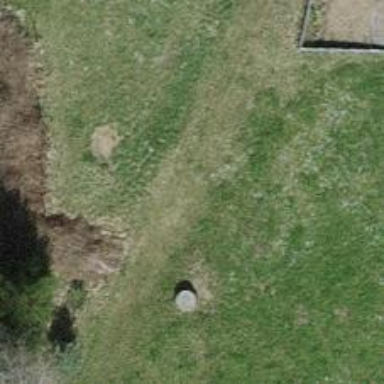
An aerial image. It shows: Path covered in grass.